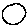
Label: moon